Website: apple
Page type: billing-address
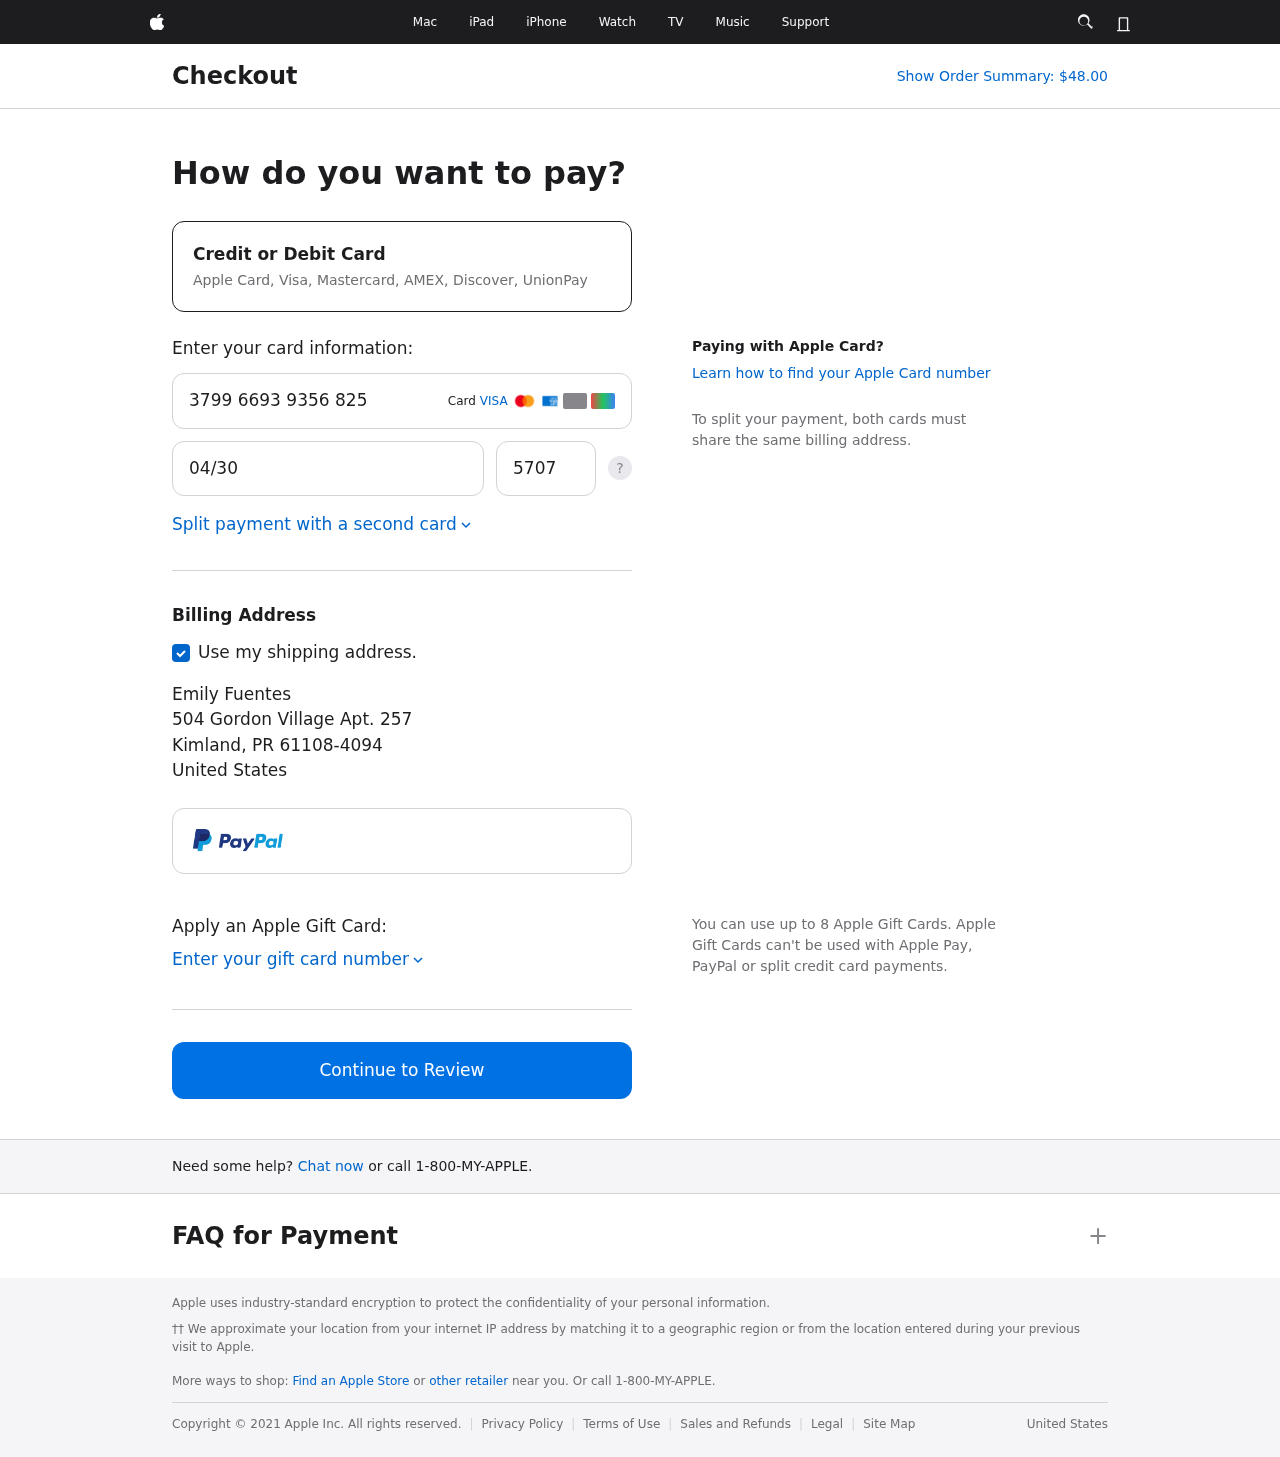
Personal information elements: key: PII_CARD_CVV
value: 5707
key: PII_CARD_EXPIRY
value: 04/30
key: PII_CARD_NUMBER
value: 3799 6693 9356 825
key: PII_CITY
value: Kimland
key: PII_COUNTRY
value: United States
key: PII_FULLNAME
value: Emily Fuentes
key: PII_POSTCODE_FULL
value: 61108-4094
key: PII_STATE_ABBR
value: PR
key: PII_STREET
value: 504 Gordon Village Apt. 257
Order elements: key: ORDER_TOTAL
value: Show Order Summary: $48.00